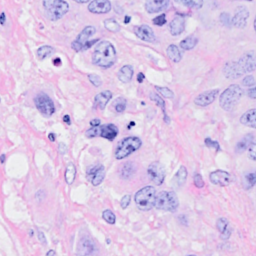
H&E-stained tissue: Breast